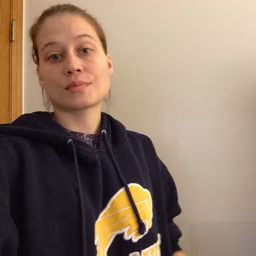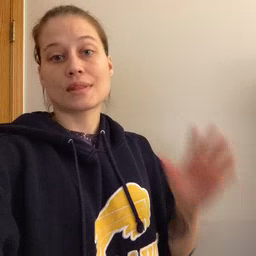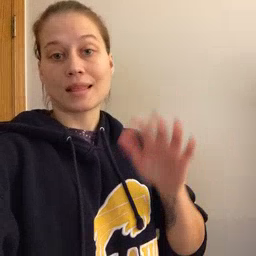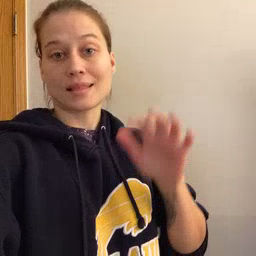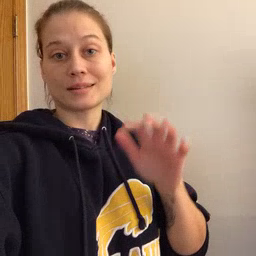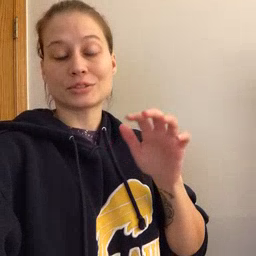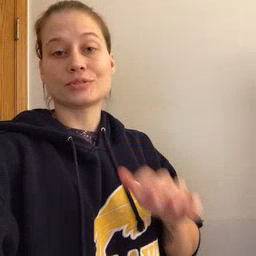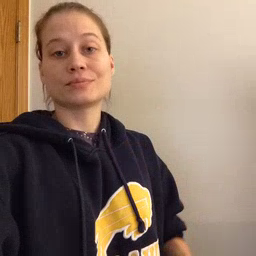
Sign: alligator